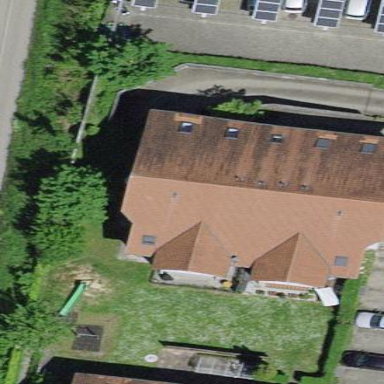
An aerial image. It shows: Gabled roof apartments building.